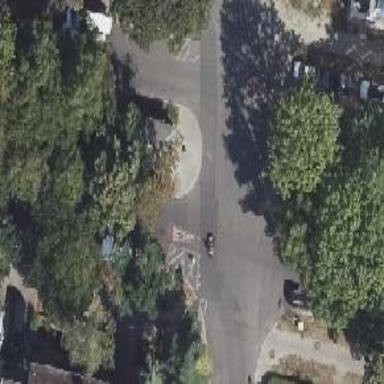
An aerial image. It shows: Residential road with separate asphalt sidewalk.